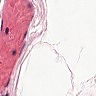
Metastatic tissue present: no